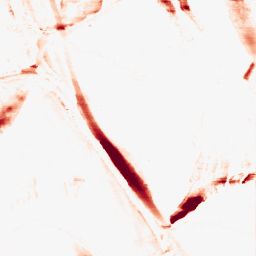
Category: morphological
Decomposition family: morphological_ellipse
Decomposition parameters: operation: opening
width: 5
height: 30
Upsampling method: sinc_hamming
Upsampling parameters: scale: 2
kernel_size: 8
Upsampling scale: 2